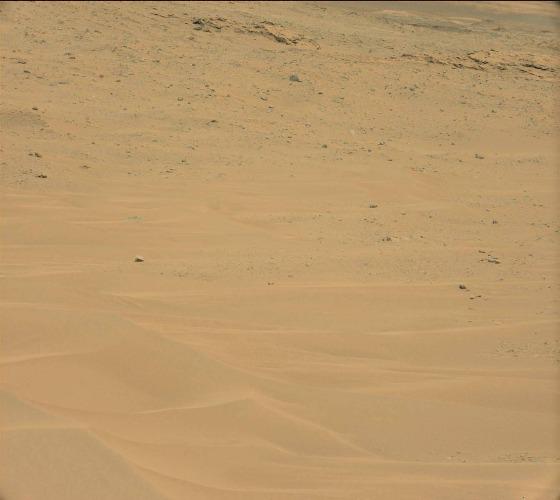
Terrain classes present: Bedrock, Gravel / Sand / Soil